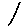
Label: line